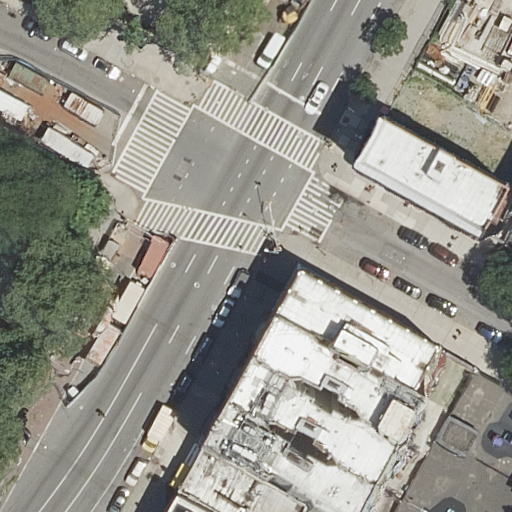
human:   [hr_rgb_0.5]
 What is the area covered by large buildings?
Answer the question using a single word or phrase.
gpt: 0m2

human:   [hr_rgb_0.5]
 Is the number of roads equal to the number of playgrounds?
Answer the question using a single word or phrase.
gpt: no

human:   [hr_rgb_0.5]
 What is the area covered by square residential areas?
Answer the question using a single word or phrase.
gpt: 0m2

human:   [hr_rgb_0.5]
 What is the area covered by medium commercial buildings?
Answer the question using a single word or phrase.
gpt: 0m2

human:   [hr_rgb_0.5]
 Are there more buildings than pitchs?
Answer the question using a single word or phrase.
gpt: yes

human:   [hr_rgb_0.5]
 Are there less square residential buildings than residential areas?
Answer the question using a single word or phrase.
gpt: yes

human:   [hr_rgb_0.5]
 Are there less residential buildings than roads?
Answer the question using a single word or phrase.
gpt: yes

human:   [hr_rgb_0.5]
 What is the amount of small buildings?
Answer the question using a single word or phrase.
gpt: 1

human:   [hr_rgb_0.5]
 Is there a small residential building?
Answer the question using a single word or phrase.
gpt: yes

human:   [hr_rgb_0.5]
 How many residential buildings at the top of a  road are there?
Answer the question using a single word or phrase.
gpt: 1

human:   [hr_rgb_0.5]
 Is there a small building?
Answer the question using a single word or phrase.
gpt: yes

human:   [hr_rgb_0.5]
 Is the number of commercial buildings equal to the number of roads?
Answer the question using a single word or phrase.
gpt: no

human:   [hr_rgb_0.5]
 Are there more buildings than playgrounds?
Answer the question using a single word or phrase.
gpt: yes

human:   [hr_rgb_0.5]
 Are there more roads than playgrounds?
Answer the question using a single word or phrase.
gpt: yes

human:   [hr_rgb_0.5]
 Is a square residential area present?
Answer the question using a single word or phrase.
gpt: no

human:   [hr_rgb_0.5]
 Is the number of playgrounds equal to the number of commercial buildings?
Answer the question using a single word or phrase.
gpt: no

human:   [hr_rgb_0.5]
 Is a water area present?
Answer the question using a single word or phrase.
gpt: no

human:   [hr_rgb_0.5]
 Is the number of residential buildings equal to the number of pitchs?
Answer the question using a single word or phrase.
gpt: no

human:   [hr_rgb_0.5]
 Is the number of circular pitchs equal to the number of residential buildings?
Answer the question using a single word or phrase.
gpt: no

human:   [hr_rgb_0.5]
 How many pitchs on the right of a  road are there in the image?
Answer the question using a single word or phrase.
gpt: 1

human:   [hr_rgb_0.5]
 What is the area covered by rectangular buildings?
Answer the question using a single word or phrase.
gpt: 818m2

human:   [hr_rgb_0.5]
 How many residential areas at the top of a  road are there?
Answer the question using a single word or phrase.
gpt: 1

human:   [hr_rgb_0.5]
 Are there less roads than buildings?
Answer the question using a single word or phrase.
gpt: no

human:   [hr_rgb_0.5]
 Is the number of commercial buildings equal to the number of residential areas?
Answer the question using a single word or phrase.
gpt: no

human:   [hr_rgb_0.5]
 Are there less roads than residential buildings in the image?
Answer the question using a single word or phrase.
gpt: no

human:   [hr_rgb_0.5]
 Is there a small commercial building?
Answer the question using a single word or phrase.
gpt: no

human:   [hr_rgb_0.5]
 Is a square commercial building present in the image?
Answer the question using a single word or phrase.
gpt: no

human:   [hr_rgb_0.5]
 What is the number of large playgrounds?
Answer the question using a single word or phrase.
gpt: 1

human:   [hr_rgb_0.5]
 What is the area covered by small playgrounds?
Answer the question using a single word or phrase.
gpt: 0m2

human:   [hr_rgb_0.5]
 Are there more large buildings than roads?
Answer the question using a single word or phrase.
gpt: no

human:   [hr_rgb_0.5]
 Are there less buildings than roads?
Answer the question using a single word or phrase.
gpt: yes

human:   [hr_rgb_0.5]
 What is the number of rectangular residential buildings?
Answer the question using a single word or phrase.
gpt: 4

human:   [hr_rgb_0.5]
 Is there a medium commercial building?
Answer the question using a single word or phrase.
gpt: no

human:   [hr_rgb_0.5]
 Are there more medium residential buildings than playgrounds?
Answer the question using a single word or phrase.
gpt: yes

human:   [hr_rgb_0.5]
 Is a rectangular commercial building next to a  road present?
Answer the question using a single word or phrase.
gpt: no

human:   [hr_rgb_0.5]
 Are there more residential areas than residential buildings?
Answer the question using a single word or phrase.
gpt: no